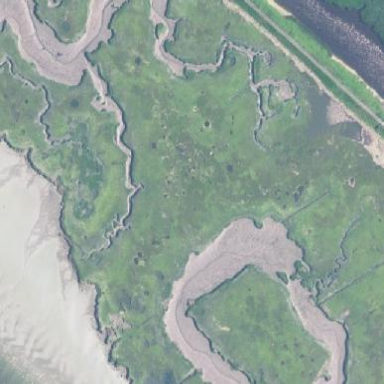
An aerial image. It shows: Saltmarsh wetland area.